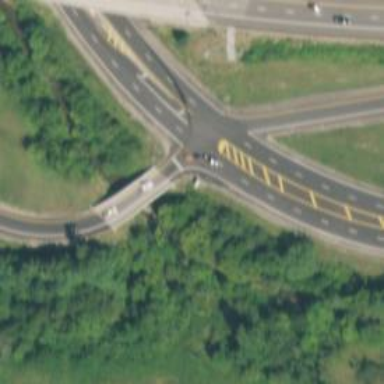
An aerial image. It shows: Stop road.